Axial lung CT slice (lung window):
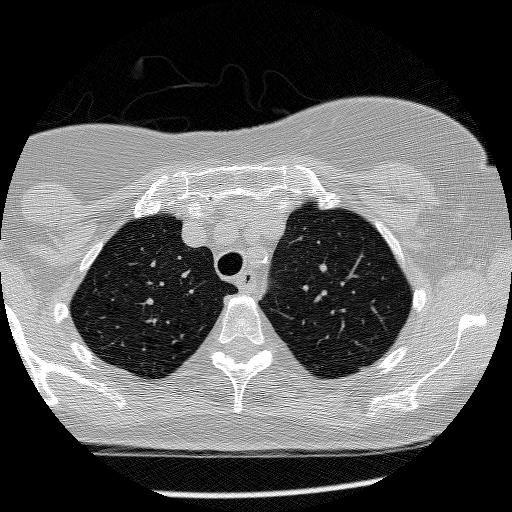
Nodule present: no